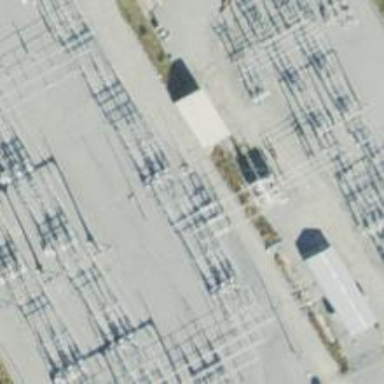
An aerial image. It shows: Switch for power supply.